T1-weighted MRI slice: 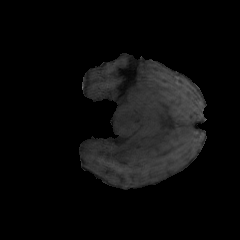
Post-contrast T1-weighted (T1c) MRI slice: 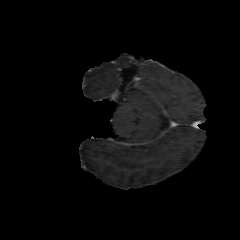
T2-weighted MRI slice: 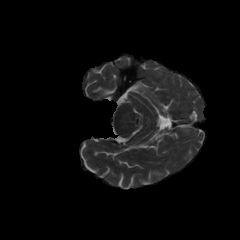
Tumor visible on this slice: no